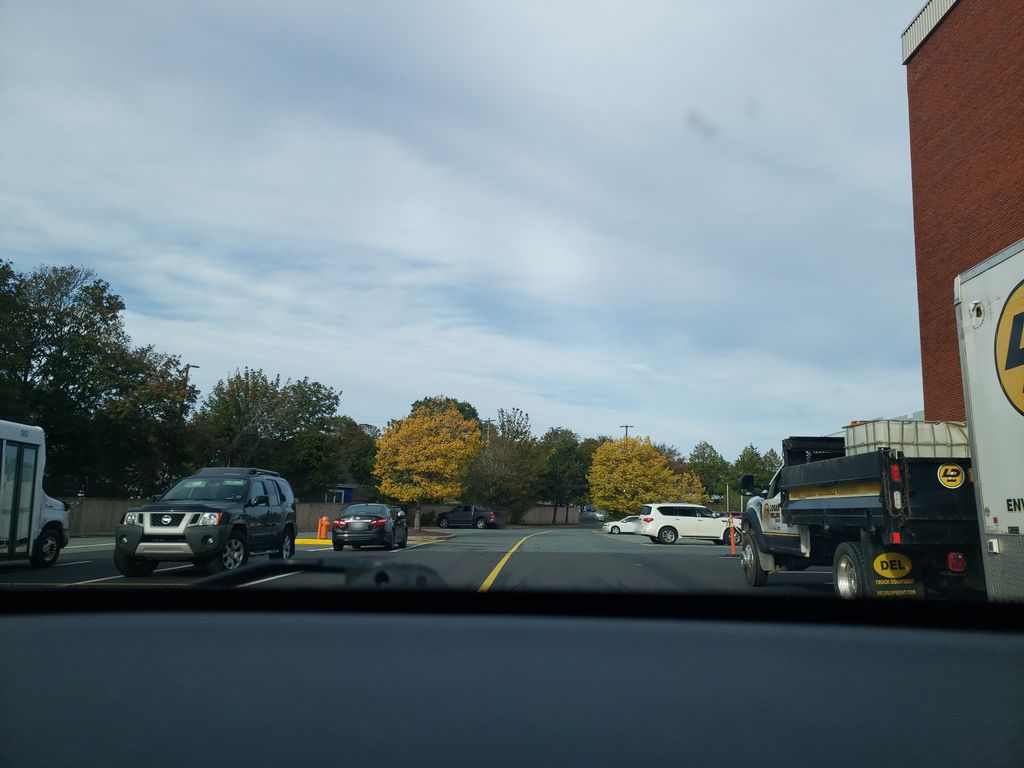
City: halifax